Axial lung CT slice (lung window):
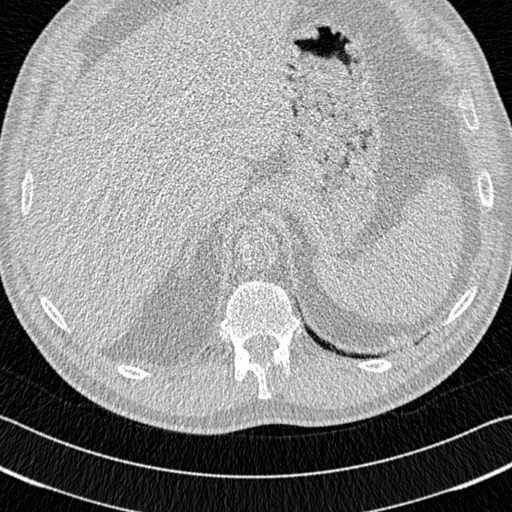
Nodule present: no